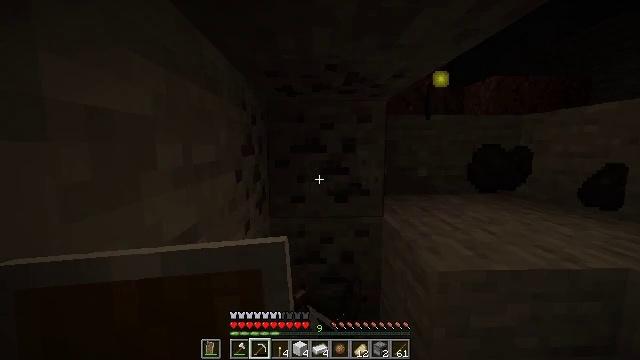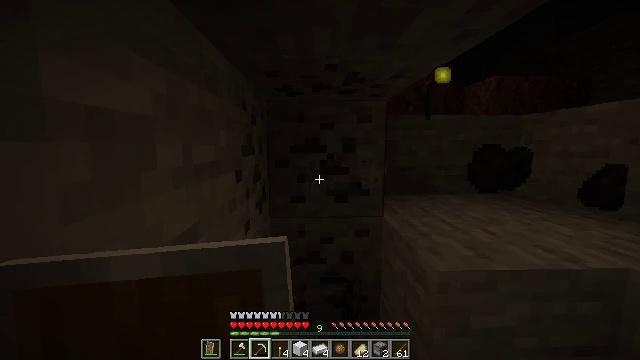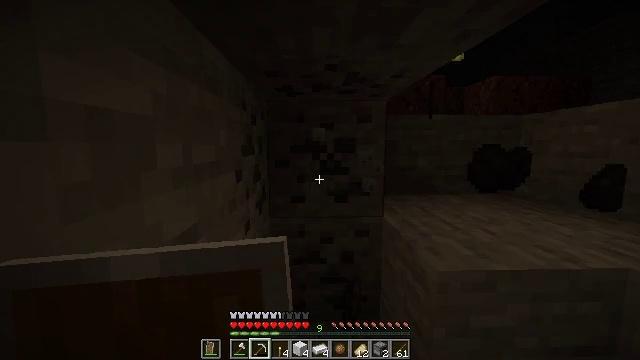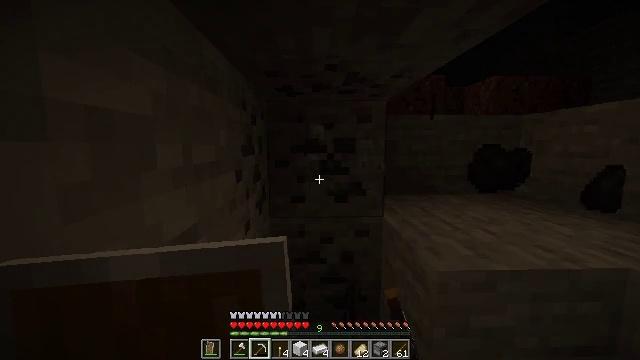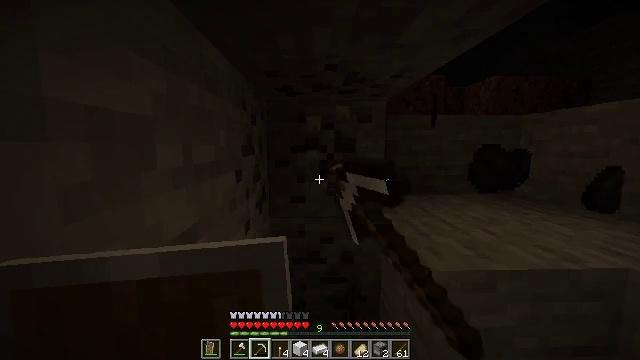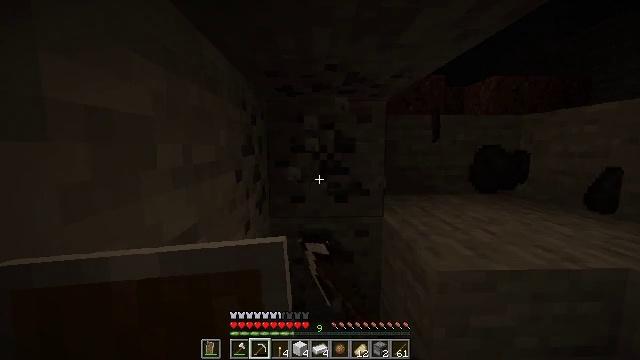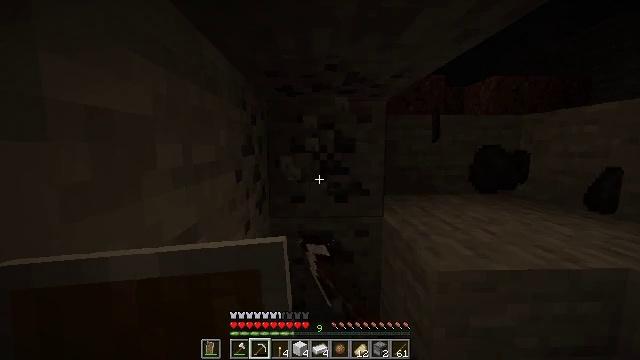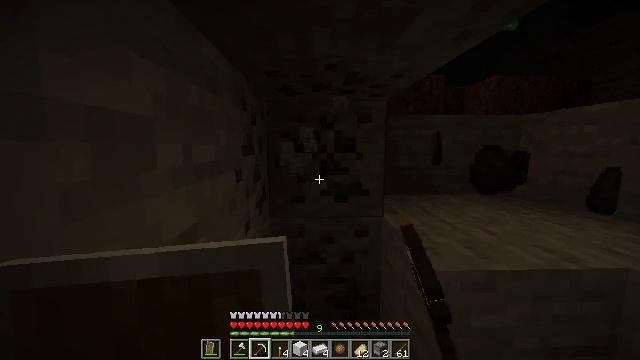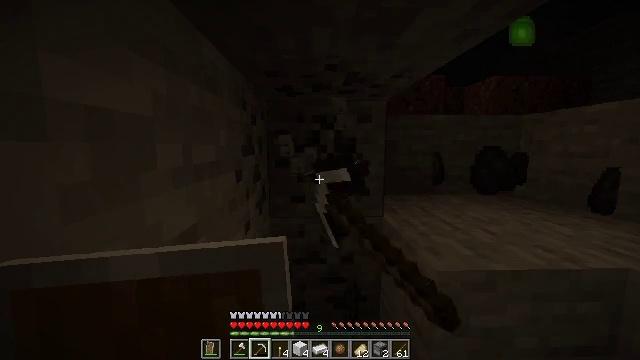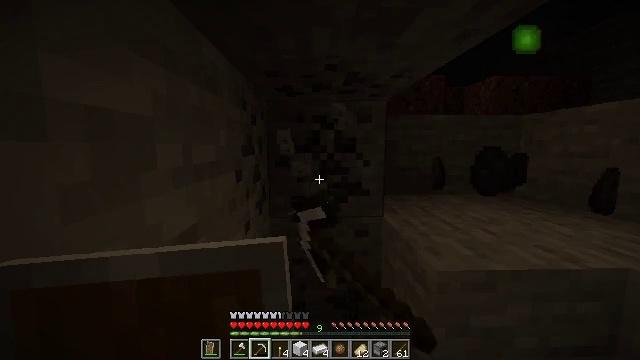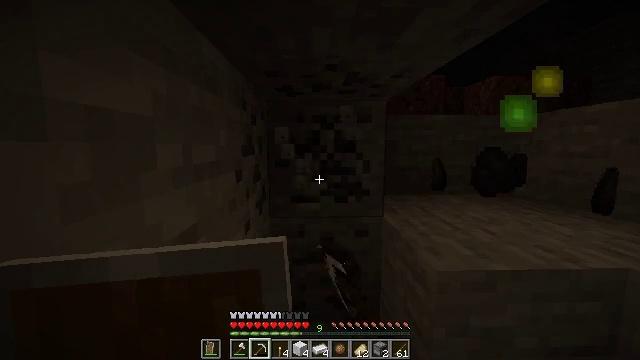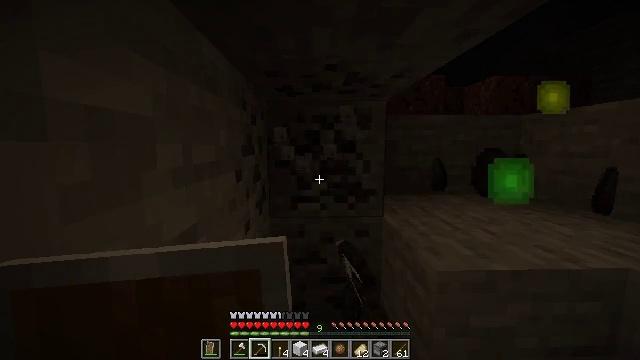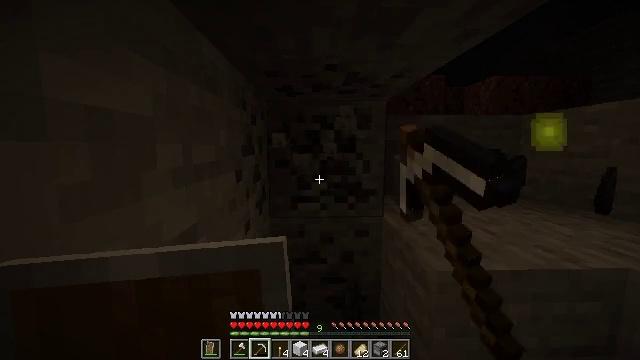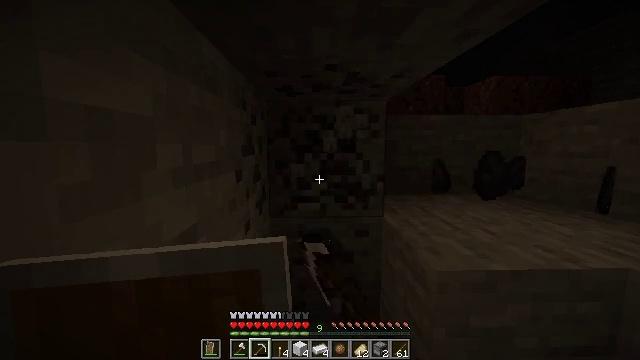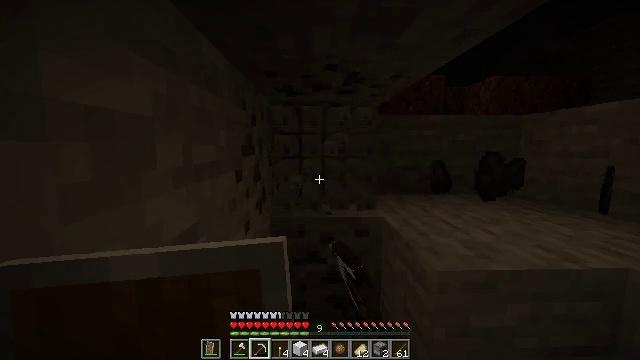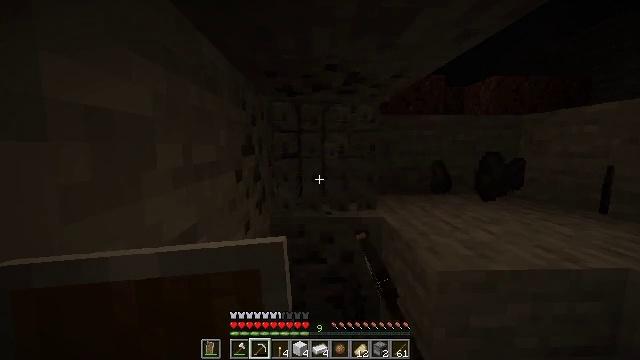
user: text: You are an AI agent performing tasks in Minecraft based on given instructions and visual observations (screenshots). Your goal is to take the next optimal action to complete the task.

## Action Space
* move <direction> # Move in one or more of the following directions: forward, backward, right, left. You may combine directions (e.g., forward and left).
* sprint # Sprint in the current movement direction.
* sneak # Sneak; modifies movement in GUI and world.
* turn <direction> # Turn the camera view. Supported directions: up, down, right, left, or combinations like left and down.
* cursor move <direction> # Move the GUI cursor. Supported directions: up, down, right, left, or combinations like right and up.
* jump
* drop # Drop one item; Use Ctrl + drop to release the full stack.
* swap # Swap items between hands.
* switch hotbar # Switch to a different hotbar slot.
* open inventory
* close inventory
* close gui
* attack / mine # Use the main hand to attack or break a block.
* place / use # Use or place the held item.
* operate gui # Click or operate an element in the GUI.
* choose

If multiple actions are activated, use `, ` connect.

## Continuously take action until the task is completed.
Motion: motion action
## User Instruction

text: Mine the coal ore underground.
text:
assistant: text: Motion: attack / mine
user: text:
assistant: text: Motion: attack / mine
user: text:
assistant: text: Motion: attack / mine
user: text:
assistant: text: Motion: attack / mine
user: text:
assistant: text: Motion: attack / mine
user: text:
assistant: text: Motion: attack / mine
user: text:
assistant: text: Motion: attack / mine
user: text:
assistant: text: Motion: attack / mine
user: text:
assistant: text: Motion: attack / mine
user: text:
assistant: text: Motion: attack / mine
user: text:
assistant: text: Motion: attack / mine
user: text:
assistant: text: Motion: attack / mine
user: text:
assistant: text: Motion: attack / mine
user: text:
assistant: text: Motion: attack / mine
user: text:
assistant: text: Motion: attack / mine
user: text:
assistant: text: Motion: attack / mine
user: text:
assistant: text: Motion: turn down, attack / mine
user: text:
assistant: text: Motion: turn left and down, attack / mine
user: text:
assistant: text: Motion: turn down, attack / mine
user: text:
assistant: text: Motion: attack / mine
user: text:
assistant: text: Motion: attack / mine
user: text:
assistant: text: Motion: attack / mine
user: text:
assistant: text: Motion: attack / mine
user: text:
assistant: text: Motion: attack / mine
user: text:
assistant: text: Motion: attack / mine
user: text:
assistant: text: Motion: attack / mine
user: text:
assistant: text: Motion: attack / mine
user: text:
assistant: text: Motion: attack / mine
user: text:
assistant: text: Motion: attack / mine
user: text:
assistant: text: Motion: attack / mine